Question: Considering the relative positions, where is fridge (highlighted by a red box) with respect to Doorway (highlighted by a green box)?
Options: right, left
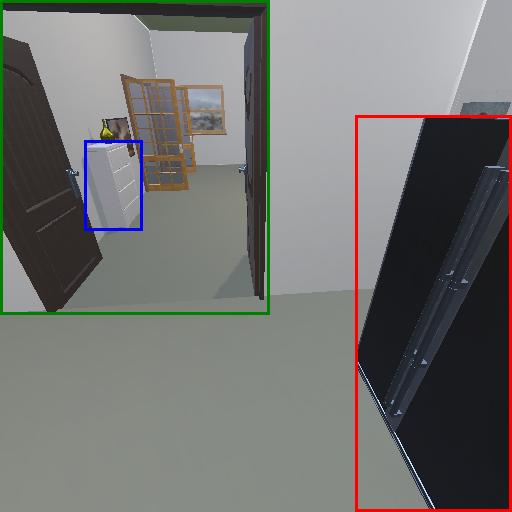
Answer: right